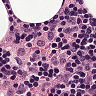
Metastatic tissue present: no